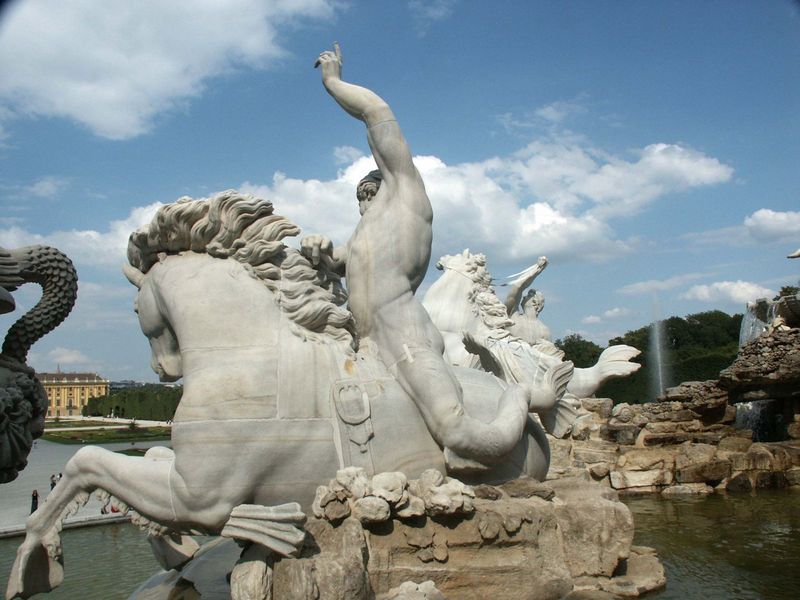
Titel: Neptunbrunnen
Künstler: Johann Ferdinand von Hohenberg Hetzendorf
Standort: Wien, Schloß Schönbrunn (EU - AUT)
Schlagwörter: himmel, kampf, mann, meer, nackt, wasser, wolken, bewegung, finger, rosen, arm, stein, steine, brunnen, pferd, reiter, huf, mähne, bein, plastik, fontäne, wien, schönbrunn, vorderbeine, fischschwanz, neptun, brunnenfigur, schnelle, seepferd, fontänee, fountäne